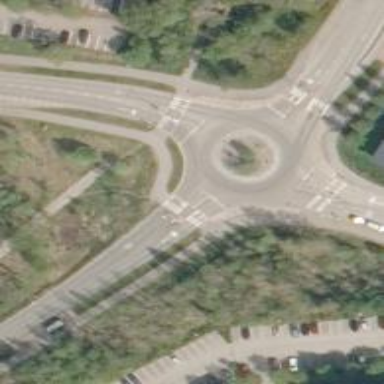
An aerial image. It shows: Tertiary road with asphalt surface leading to roundabout.